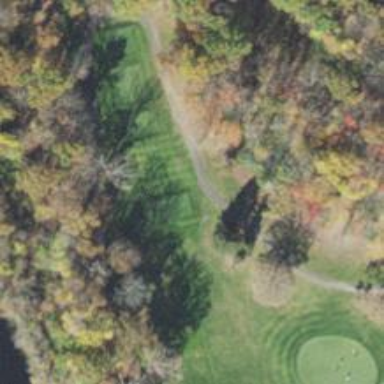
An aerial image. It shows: Path for both road and golf.